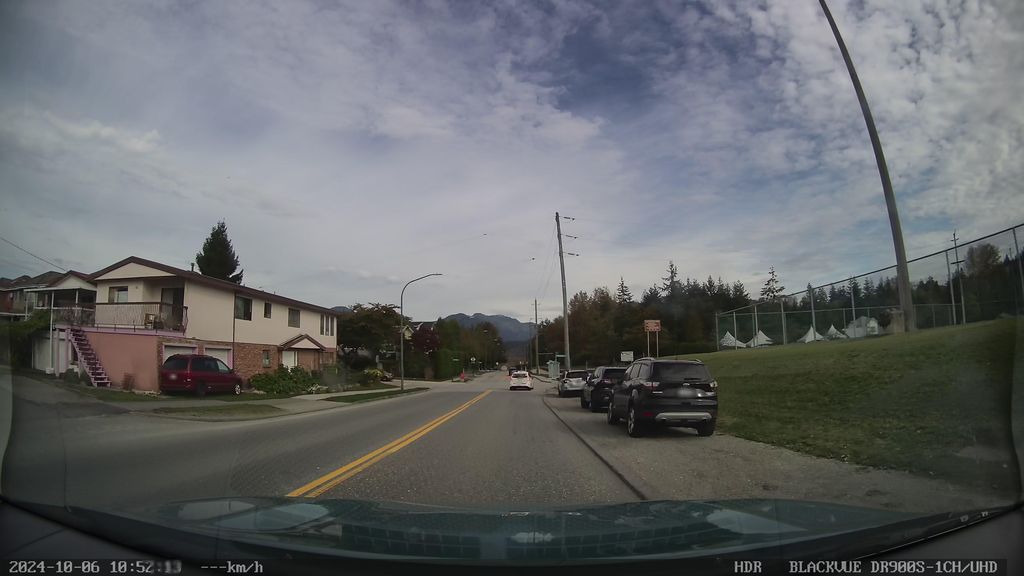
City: vancouver